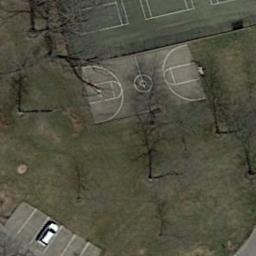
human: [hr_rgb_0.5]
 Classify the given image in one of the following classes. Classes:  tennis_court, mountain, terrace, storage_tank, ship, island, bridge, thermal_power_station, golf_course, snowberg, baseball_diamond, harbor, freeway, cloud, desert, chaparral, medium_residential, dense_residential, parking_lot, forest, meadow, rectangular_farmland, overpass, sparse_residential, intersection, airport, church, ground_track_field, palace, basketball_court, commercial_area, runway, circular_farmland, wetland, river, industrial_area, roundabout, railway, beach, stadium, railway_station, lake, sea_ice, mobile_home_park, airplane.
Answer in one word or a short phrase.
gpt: basketball_court